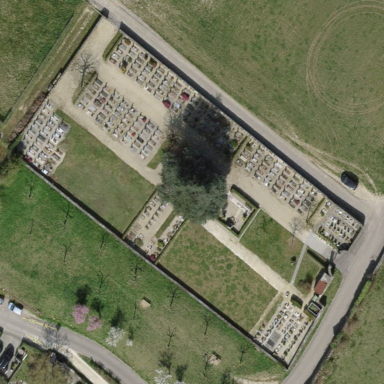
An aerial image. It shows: Cemetery.